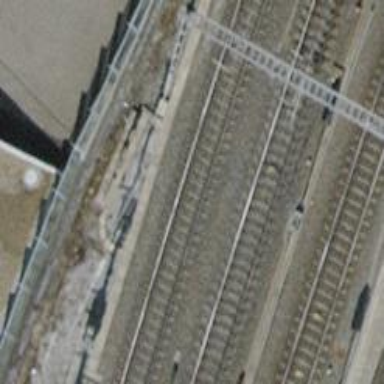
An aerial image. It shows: Single railway track with electrification through contact line.